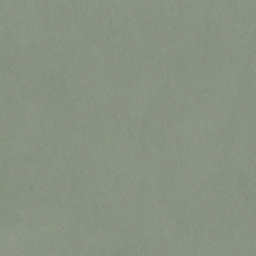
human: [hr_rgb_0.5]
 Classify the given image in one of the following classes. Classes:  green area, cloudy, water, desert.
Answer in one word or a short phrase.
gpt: cloudy